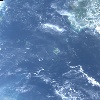
Label: water